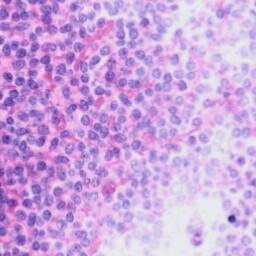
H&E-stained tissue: Tonsil